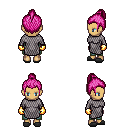
a pixel art fantasy rpg character, female body template, human, tanned skin, chain mail, teal pants, pink short topknot hairstyle, gold gloves, gray slippers, four views (front, back, left, right), 2x2 character sprite sheet, small pixel art, hard edges, no anti-aliasing